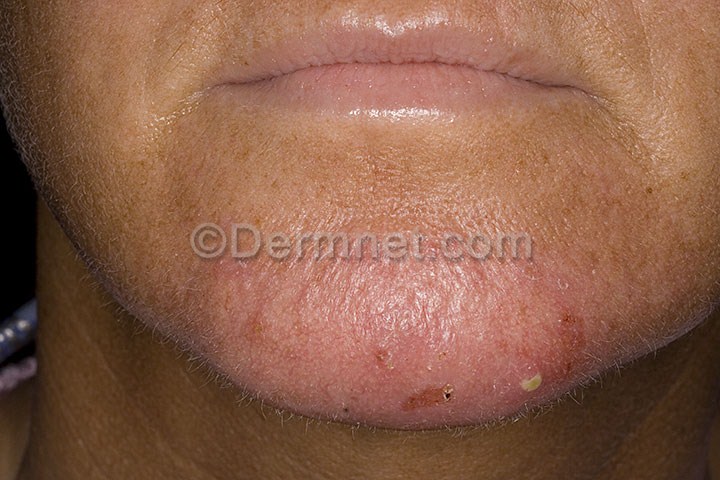
Disease: Acne and Rosacea Photos